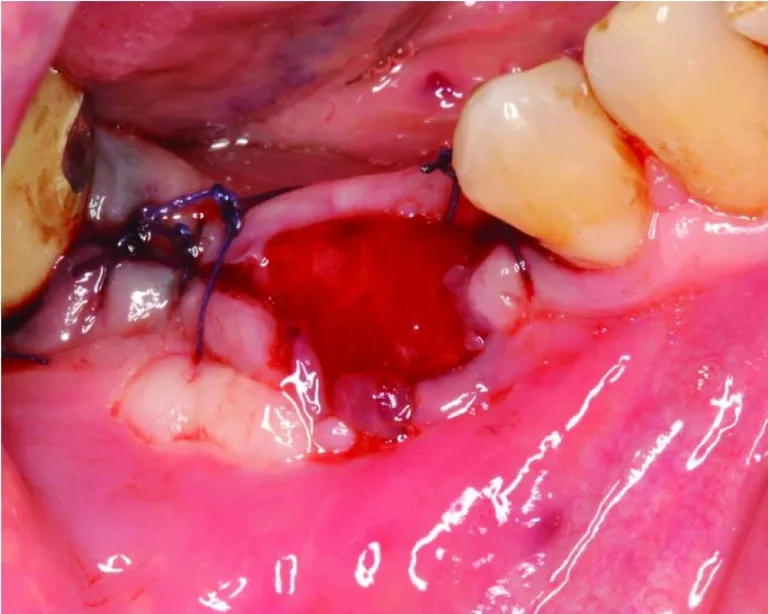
Suturing after membrane removal.
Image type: medical_photograph (other_medical_photograph)